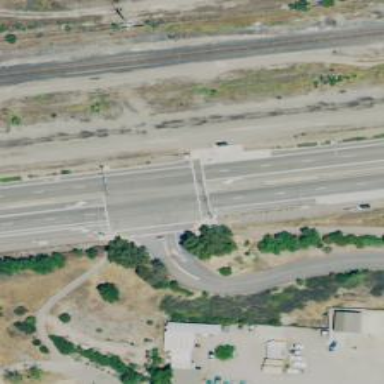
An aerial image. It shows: Cycleway.